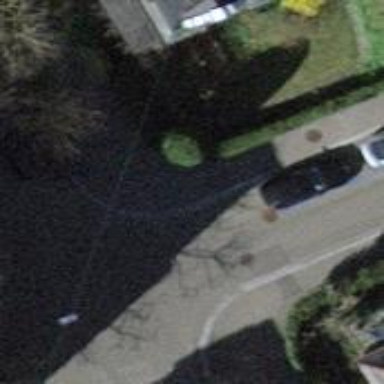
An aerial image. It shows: Asphalt footpath with unmarked crossing.